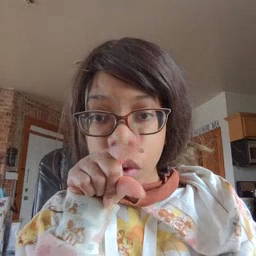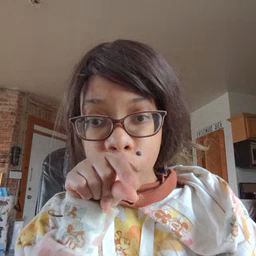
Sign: bird